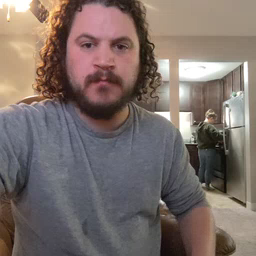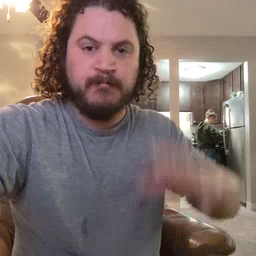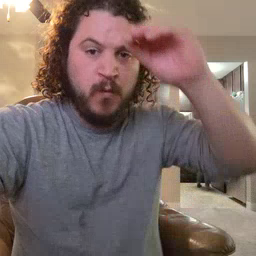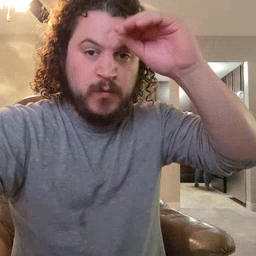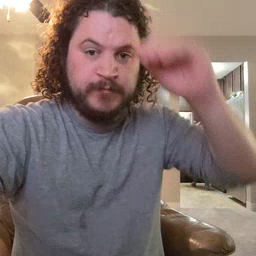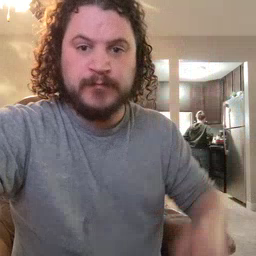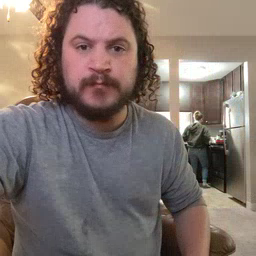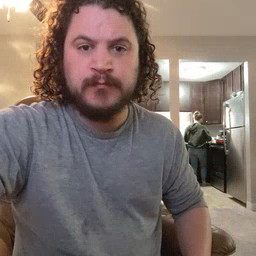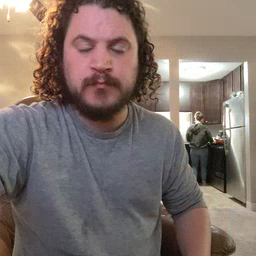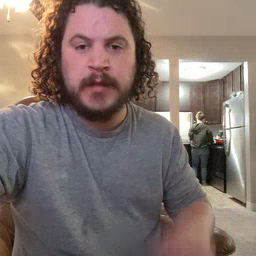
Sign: boy